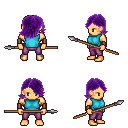
a pixel art fantasy rpg character, male body template, human, tanned skin, teal sleeveless shirt, magenta pants, purple swoop hairstyle, leather bracers, spear, four views (front, back, left, right), 2x2 character sprite sheet, small pixel art, hard edges, no anti-aliasing